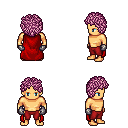
a pixel art fantasy rpg character, male body template, human, tanned skin, red cape, red pants, pink curly afro hairstyle, metal gloves, four views (front, back, left, right), 2x2 character sprite sheet, small pixel art, hard edges, no anti-aliasing